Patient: sex F, age 40
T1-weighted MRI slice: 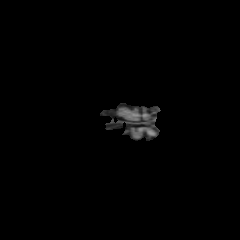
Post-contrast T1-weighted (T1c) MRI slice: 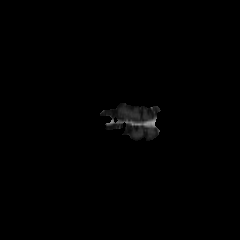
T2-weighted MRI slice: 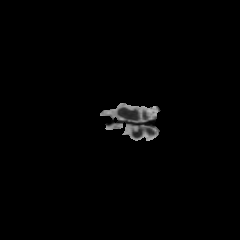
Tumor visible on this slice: no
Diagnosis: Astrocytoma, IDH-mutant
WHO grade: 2